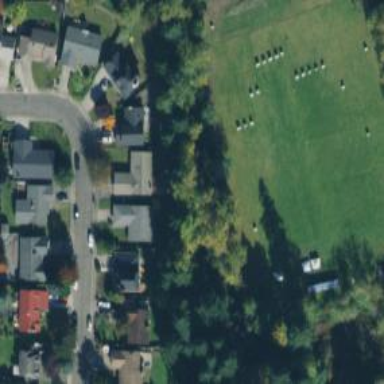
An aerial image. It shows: Grassy archery pitch designated for leisure land use.